Question: I am trying to update the value of 'daysOnWhichPresent' field by 1 of Firebase database. Here I have read the value two times before and after updating the value of 'daysOnWhichPresent' but it is not correctly reading from the database. In first read the value should be 6 but after fetching the data its value is 0.
Also this code is not letting me update the value of 'daysOnWhichPresent',
the permission is set to read/write to all.
Please help me.
Here is the Firebase Database Tree

'''
import android.support.v7.app.AppCompatActivity;
import android.os.Bundle;
import android.util.Log;
import android.widget.TextView;
import android.widget.Toast;
import com.google.firebase.database.DataSnapshot;
import com.google.firebase.database.DatabaseError;
import com.google.firebase.database.DatabaseReference;
import com.google.firebase.database.FirebaseDatabase;
import com.google.firebase.database.ValueEventListener;
public class AttendanceActivity extends AppCompatActivity {
FirebaseDatabase firebaseDatabase;
DatabaseReference databaseReference;
String uniqueVolunteerId;
long daysPresent;
TextView textAttendance;
@Override
protected void onCreate(Bundle savedInstanceState) {
super.onCreate(savedInstanceState);
setContentView(R.layout.activity_attendance);
Bundle bundle = getIntent().getExtras();
uniqueVolunteerId = bundle.getString("uniqueVolunteerId");
Log.i("TAG", uniqueVolunteerId);
firebaseDatabase = FirebaseDatabase.getInstance();
databaseReference = firebaseDatabase.getReference("volunteers").child(uniqueVolunteerId);
textAttendance = findViewById(R.id.text_attendance);
databaseReference.addValueEventListener(new ValueEventListener() {
@Override
public void onDataChange(DataSnapshot dataSnapshot) {
daysPresent = dataSnapshot.child("daysOnWhichPresent").getValue(Long.class);
}
@Override
public void onCancelled(DatabaseError databaseError) {
Log.i("TAG", "Error in data fetching from server 1");
}
});
Log.i("TAG", Long.toString(daysPresent));
databaseReference.child("daysOnWhichPresent").setValue(daysPresent+1);
databaseReference.addValueEventListener(new ValueEventListener() {
@Override
public void onDataChange(DataSnapshot dataSnapshot) {
daysPresent = dataSnapshot.child("daysOnWhichPresent").getValue(Long.class);
Log.i("TAG", Long.toString(daysPresent));
textAttendance.setText(Long.toString(daysPresent));
Toast.makeText(getApplicationContext(), Long.toString(daysPresent), Toast.LENGTH_LONG).show();
}
@Override
public void onCancelled(DatabaseError databaseError) {
Log.i("TAG", "Error in data fetching from server 1");
}
});
}
}
'''
The log shows that the value of daysPresent is 0, 1 and 6
But it should be 6, 7 and 7.
Please help me.
As suggested by Alex Mamo, I have changed the code as follows...
'''
package com.aayush.reboot.nssnitdurgapur;
import android.support.v7.app.AppCompatActivity;
import android.os.Bundle;
import android.util.Log;
import android.widget.TextView;
import com.google.firebase.database.DataSnapshot;
import com.google.firebase.database.DatabaseError;
import com.google.firebase.database.DatabaseReference;
import com.google.firebase.database.FirebaseDatabase;
import com.google.firebase.database.MutableData;
import com.google.firebase.database.Transaction;
import com.google.firebase.database.ValueEventListener;
import java.util.HashMap;
public class AttendanceActivity extends AppCompatActivity {
String uniqueVolunteerId;
@Override
protected void onCreate(Bundle savedInstanceState) {
super.onCreate(savedInstanceState);
setContentView(R.layout.activity_attendance);
Bundle bundle = getIntent().getExtras();
uniqueVolunteerId = bundle.getString("uniqueVolunteerId");
incrementAttendanceByOne(uniqueVolunteerId);
DatabaseReference volunteerRef = FirebaseDatabase.getInstance().getReference("volunteers").child(uniqueVolunteerId).child("daysOnWhichPresent");
volunteerRef.addValueEventListener(new ValueEventListener() {
@Override
public void onDataChange(DataSnapshot dataSnapshot) {
Long daysPresent = dataSnapshot.getValue(Long.class);
Log.i("TAG", "Value of daysOnWhichPresent in onCreate method "+ Long.toString(daysPresent));
}
@Override
public void onCancelled(DatabaseError databaseError) {
}
});
}
private void incrementAttendanceByOne(String uniqueVolunteerId) {
Log.i("TAG", "Unique ID: "+uniqueVolunteerId);
DatabaseReference volunteerRef = FirebaseDatabase.getInstance().getReference("volunteers").child(uniqueVolunteerId);
DatabaseReference daysPresentRef = volunteerRef.child("daysOnWhichPresent");
daysPresentRef.runTransaction(new Transaction.Handler() {
@Override
public Transaction.Result doTransaction(MutableData mutableData) {
Long daysPresent = mutableData.getValue(Long.class);
if (daysPresent == null) {
Log.i("TAG", "Days Present is null---"+Long.toString(daysPresent));
return Transaction.success(mutableData);
}
Log.i("TAG", "Old value in function incrementAttendanceByOne "+Long.toString(daysPresent));
mutableData.setValue(daysPresent+1);
daysPresent = mutableData.getValue(Long.class);
Log.i("TAG", "Updated value in function incrementAttendanceByOne "+Long.toString(daysPresent));
return Transaction.success(mutableData);
}
@Override
public void onComplete(DatabaseError databaseError, boolean b, DataSnapshot dataSnapshot) {
}
});
}
}
'''
I have printed value of 'daysOnWhichPresent' before and after the execution of transaction which shows the correct result.
But when i print the value in 'onCreate()' method after execution of 'incrementAttendanceByOne()' a single log statement is giving me two values first updated one and later the old value, which tells that the data has been changed in database for a moment and again it reverted back to its previous value.
What should be the problem and how to solve this?
Here is the Logcat
'''
05-22 10:51:44.000 22737-22737/com.aayush.reboot.nssnitdurgapur I/TAG: Unique ID: G8ho4gth5ZPU7z8Sk9uK40QbGtq1
05-22 10:51:44.010 22737-22811/com.aayush.reboot.nssnitdurgapur I/TAG: Old value in function incrementAttendanceByOne 25 Updated value in function incrementAttendanceByOne 26
05-22 10:51:44.066 22737-22737/com.aayush.reboot.nssnitdurgapur I/TAG: Value of daysOnWhichPresent in onCreate method 26
05-22 10:51:44.645 22737-22737/com.aayush.reboot.nssnitdurgapur I/TAG: Value of daysOnWhichPresent in onCreate method 25
'''
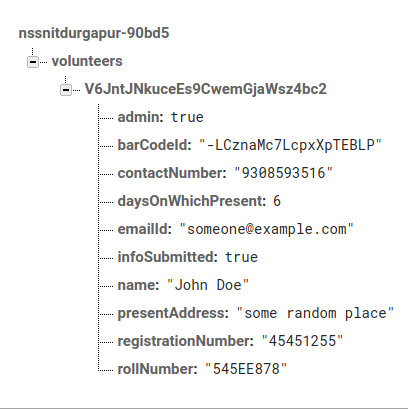
Answer: To solve this, you definitely need to use <URL>.
> When working with data that could be corrupted by concurrent modifications, such as incremental counters, you can use a transaction operation.
To achieve this, please use my answer from this <URL> in which I have explained how you can increment a value in Firebase Realtime database and how you can read it back.
You also need to know that you cannot use something now that hasn't been loaded yet. With other words, you cannot simply use the 'daysPresent' object, outside the 'onDataChange()' method because it will always be 'null' due the asynchronous behaviour of this method. This means that by the time you are trying to use that result outside that method, the data hasn't finished loading yet from the database and that's why is not accessible and you are always getting 'zero'.
A quick solve for this problem would be to use 'daysPresent' only inside the 'onDataChange()' method, or if you want to use it outside, I recommend you dive into the asynchronous world and see the last part of my anwser from this <URL> for a better understanding.